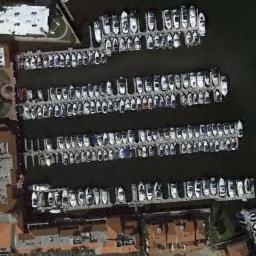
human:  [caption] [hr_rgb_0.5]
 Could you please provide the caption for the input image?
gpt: There are many ships in the harbor .

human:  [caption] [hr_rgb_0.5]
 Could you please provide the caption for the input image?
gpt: Many ships moored neatly on the sea next to the harbor next to the building .

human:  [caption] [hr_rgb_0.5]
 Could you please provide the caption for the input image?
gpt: A few white boats stopped on the harbor .

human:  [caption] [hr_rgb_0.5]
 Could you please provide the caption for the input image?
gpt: The harbor with lots of neatly docked boats is surrounded by a dense residential area and the color of the waters is dark green .

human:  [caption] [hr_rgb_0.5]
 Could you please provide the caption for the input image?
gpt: There are many ships docked neatly at the harbor with many brown buildings around .